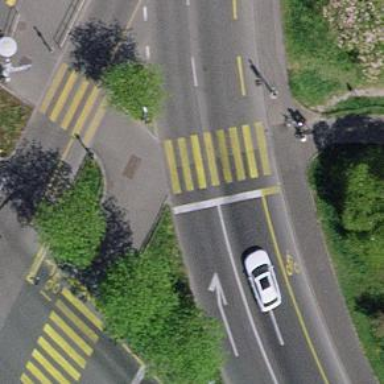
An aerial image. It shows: Traffic calming island.